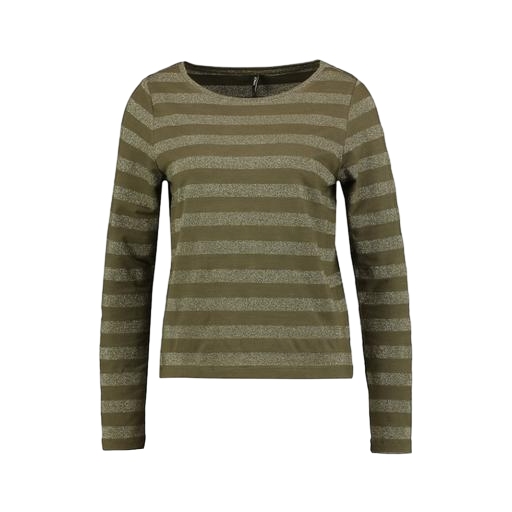
green women's striped long-sleeve t-shirt, long-sleeve t-shirt only macy, longsleeve t-shirt, white background